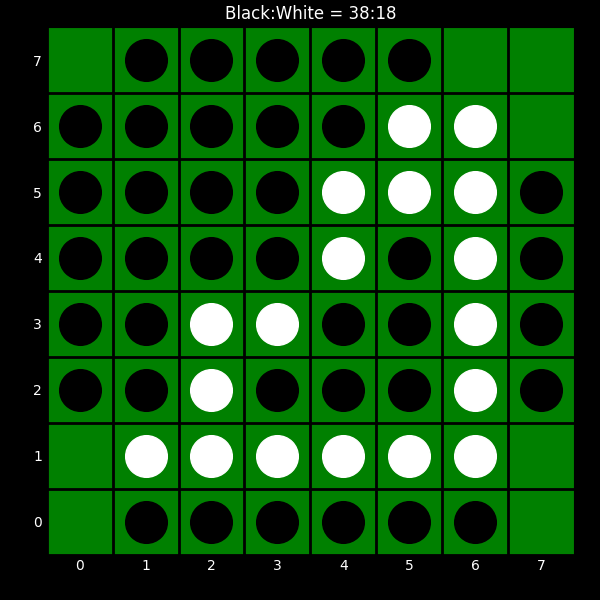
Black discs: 38
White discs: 18